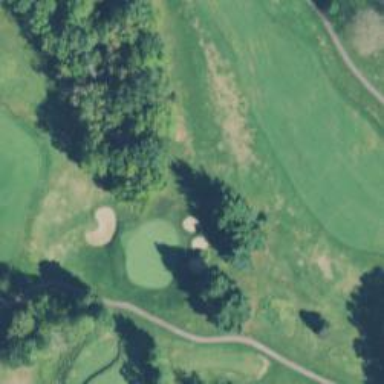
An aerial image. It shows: View of golf hole.